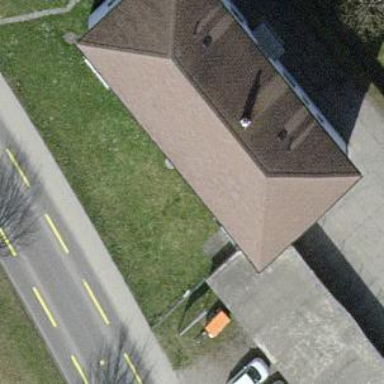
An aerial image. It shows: Building with hipped roof.